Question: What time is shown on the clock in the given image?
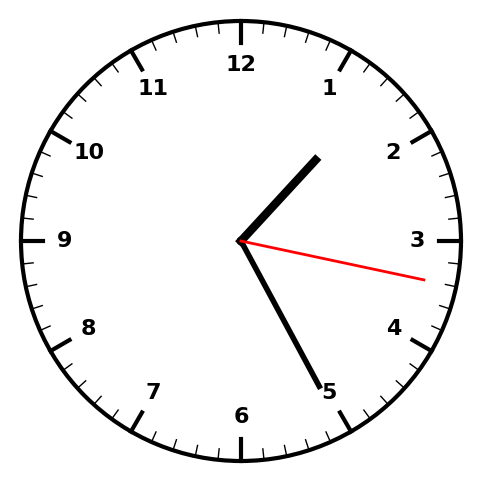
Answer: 01:25:17